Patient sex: F
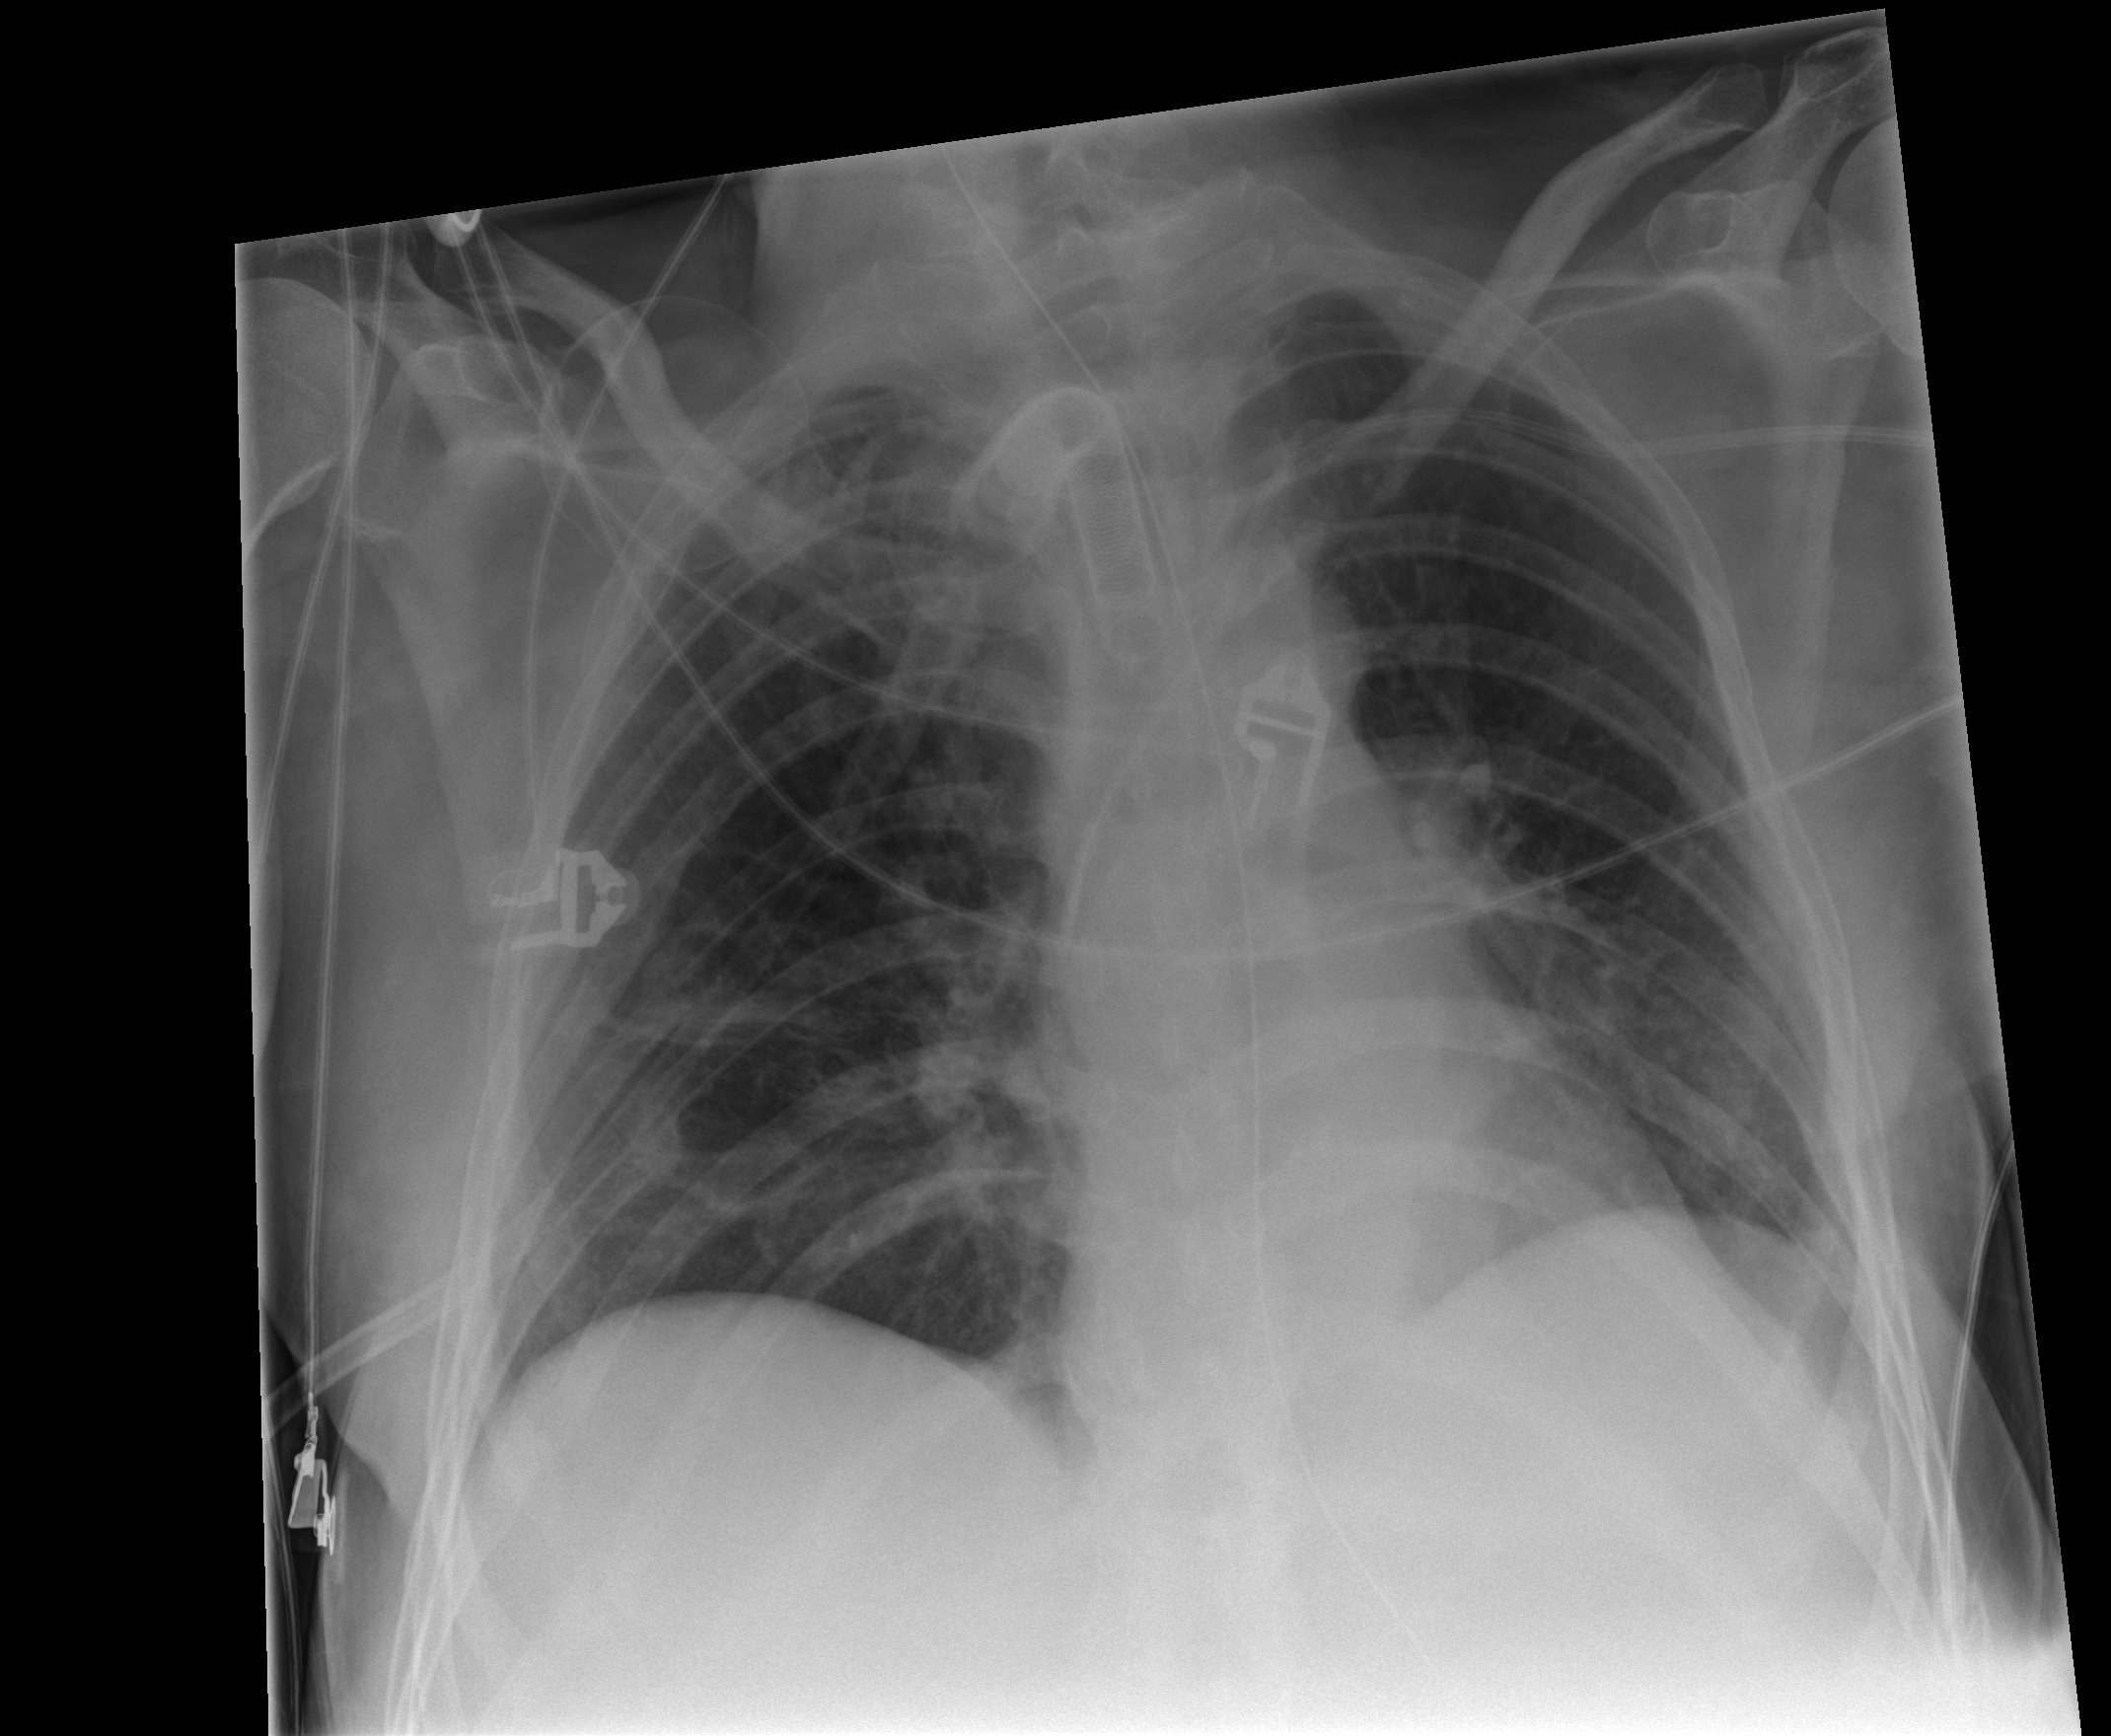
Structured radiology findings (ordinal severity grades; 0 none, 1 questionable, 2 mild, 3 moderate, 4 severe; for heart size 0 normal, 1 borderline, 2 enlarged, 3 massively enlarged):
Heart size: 0
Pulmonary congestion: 0
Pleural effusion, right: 0
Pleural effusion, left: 1
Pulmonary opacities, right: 0
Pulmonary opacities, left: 0
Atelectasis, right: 2
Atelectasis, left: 2